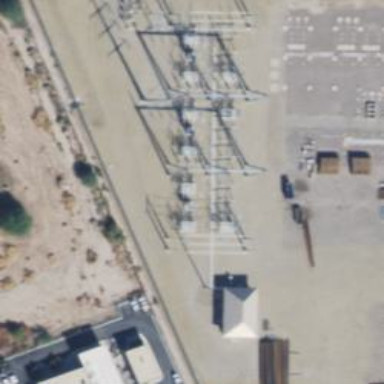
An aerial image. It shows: Switch used for power control.